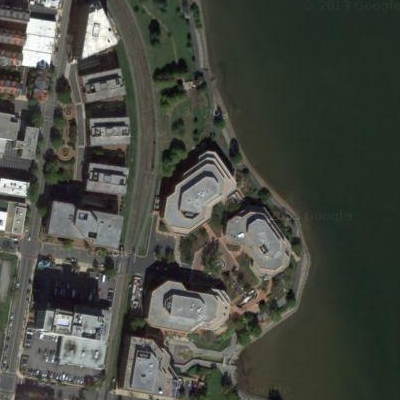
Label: Industry